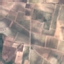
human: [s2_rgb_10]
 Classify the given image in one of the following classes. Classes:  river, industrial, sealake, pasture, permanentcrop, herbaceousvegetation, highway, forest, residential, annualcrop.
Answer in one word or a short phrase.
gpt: PermanentCrop